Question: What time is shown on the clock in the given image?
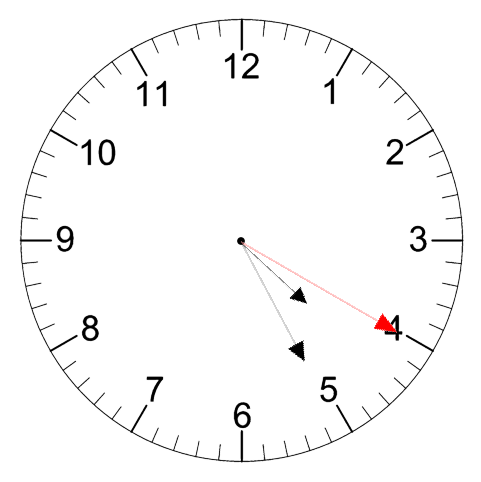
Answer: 04:25:20